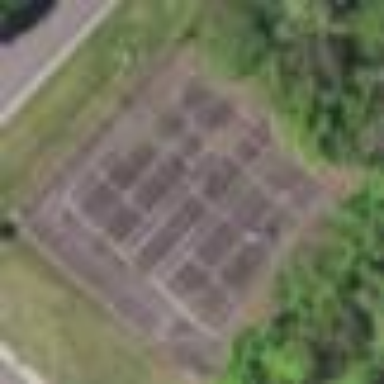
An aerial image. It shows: Sports center with tennis court surrounded by fence.